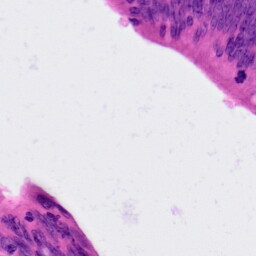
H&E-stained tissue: Colon